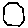
Label: hexagon